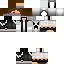
A male human skin with medium skin, wearing brown long hair dressed in a blue hoodie and red pants, featuring a closed mouth.